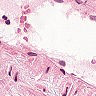
Metastatic tissue present: no